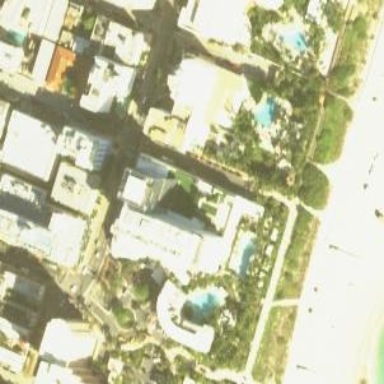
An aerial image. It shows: Hotel building.